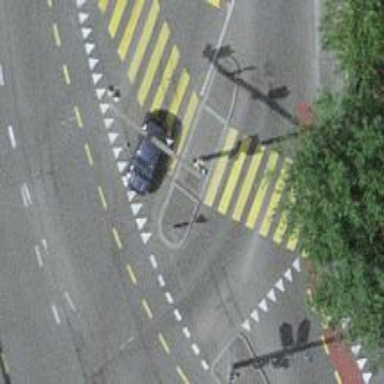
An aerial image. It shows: Kerb barrier.